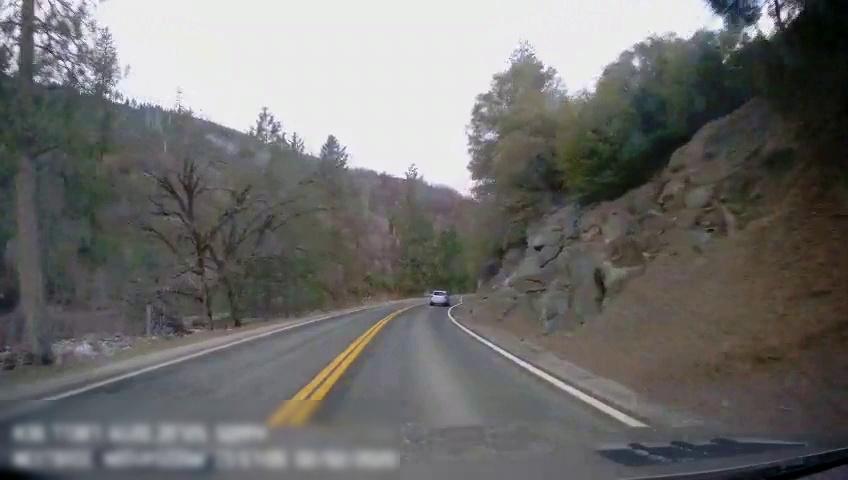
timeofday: Day
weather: Cloudy
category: Drivable Space
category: Vehicles | Car
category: Lanes | Current Lane
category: Lanes | Current Lane
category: Lanes | Opposite Lane